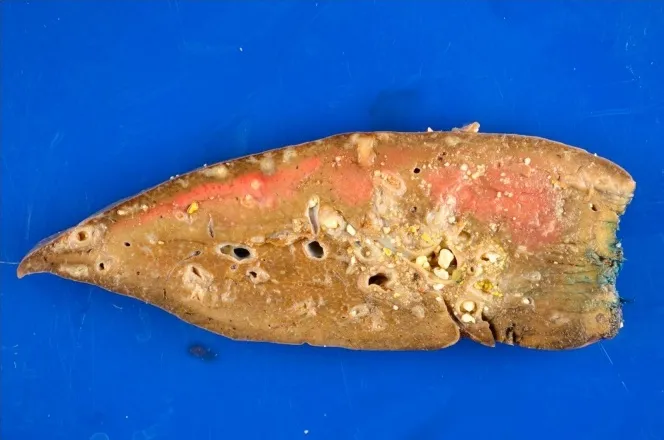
Hemisection of left liver lobe demonstrating yellow tan intrahepatic stones filling the dilated left biliary ductal system and fibrosis and inflammation of the bile duct walls.
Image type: medical_photograph (other_medical_photograph)